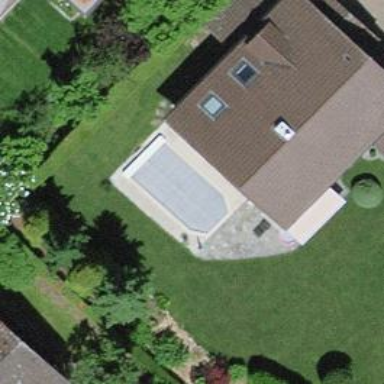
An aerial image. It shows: Swimming pool located in leisure land.